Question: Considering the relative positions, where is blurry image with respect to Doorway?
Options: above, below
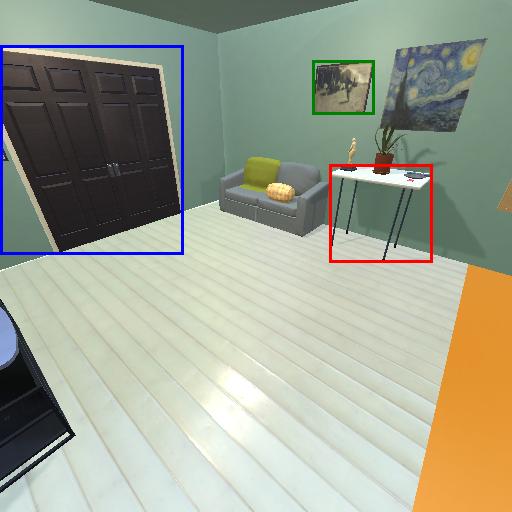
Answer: above